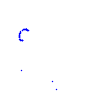
Particle: kaon